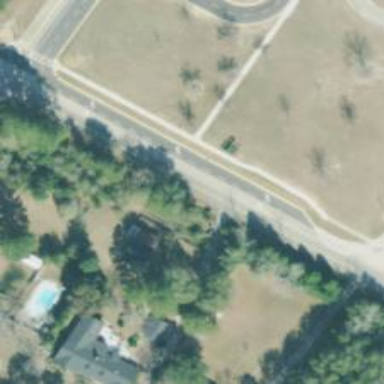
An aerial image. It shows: Driveway leading to service road.